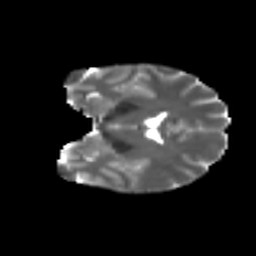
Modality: T2w
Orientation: coronal
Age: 28
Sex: female
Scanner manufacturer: ge
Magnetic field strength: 3 T
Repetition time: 7.8 s
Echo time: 0.0606 s